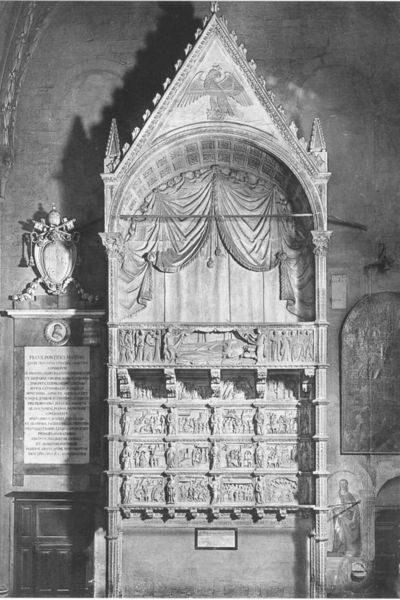
Titel: Grabmal des Bischofs Guido Tarlati
Künstler: Angelo di Ventura
Standort: Arezzo, Dom (EU - I - Toskana)
Schlagwörter: vogel, holz, stein, taube, vorhang, kirche, bogen, fotografie, schwarz-weiß, seite, altar, wappen, kanzel, christlich, religiös, baldachin, szenen, grabmal, gibel, epitaph, unterteilung, erinnerungstafel, epiphel